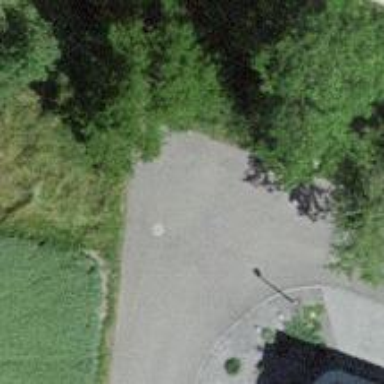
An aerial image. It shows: Smooth asphalt road in residential area.